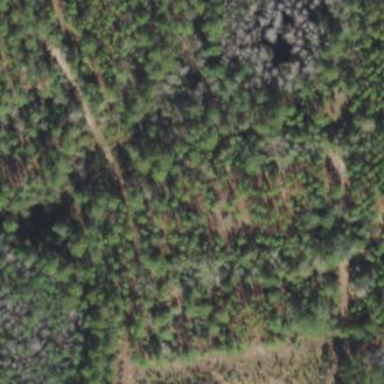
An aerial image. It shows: Needle-leaved woodland.